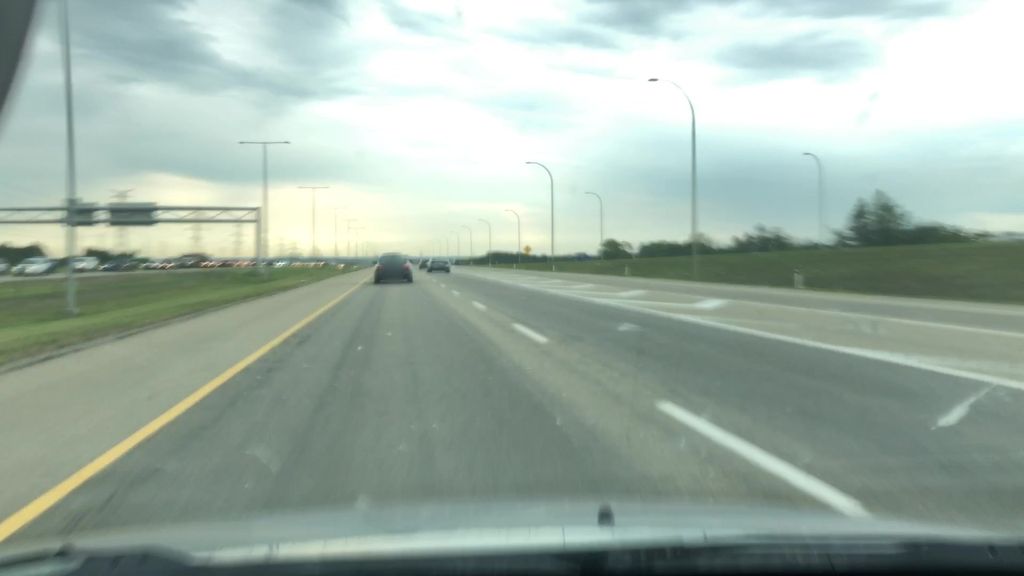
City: edmonton